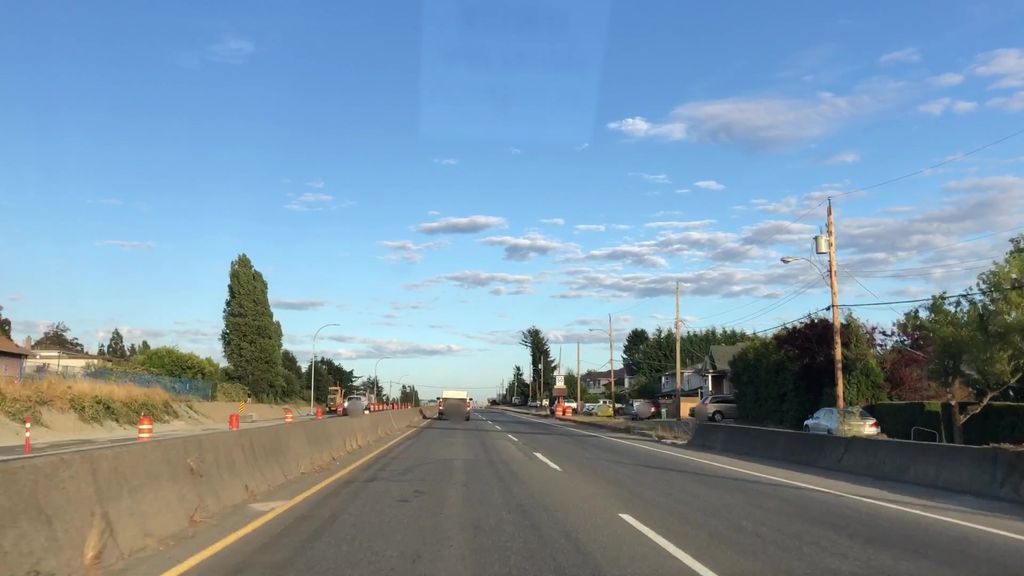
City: victoria